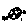
Label: moon